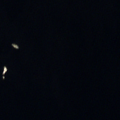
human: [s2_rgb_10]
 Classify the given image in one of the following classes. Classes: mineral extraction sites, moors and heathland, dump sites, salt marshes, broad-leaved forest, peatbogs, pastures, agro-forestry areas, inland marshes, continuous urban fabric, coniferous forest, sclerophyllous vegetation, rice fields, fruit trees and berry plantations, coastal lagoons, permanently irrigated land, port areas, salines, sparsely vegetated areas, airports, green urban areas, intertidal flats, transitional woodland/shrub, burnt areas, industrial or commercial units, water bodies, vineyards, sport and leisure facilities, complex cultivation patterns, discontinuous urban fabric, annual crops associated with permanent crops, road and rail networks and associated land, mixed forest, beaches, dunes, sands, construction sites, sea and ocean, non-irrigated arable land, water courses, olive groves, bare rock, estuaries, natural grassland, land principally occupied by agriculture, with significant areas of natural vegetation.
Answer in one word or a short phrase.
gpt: water bodies